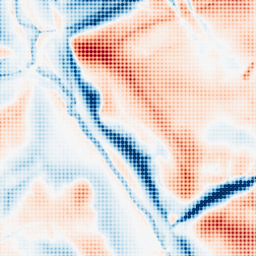
Category: classical
Decomposition family: uniform
Decomposition parameters: size: 50
Upsampling method: sinc_blackman
Upsampling parameters: scale: 4
kernel_size: 4
Upsampling scale: 4